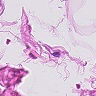
Metastatic tissue present: no